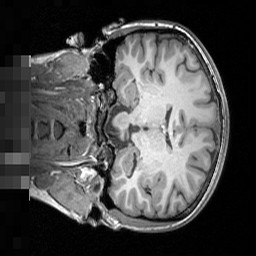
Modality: T1w
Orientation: coronal
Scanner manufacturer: siemens
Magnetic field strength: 3 T
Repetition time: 1.5 s
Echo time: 0.00291 s